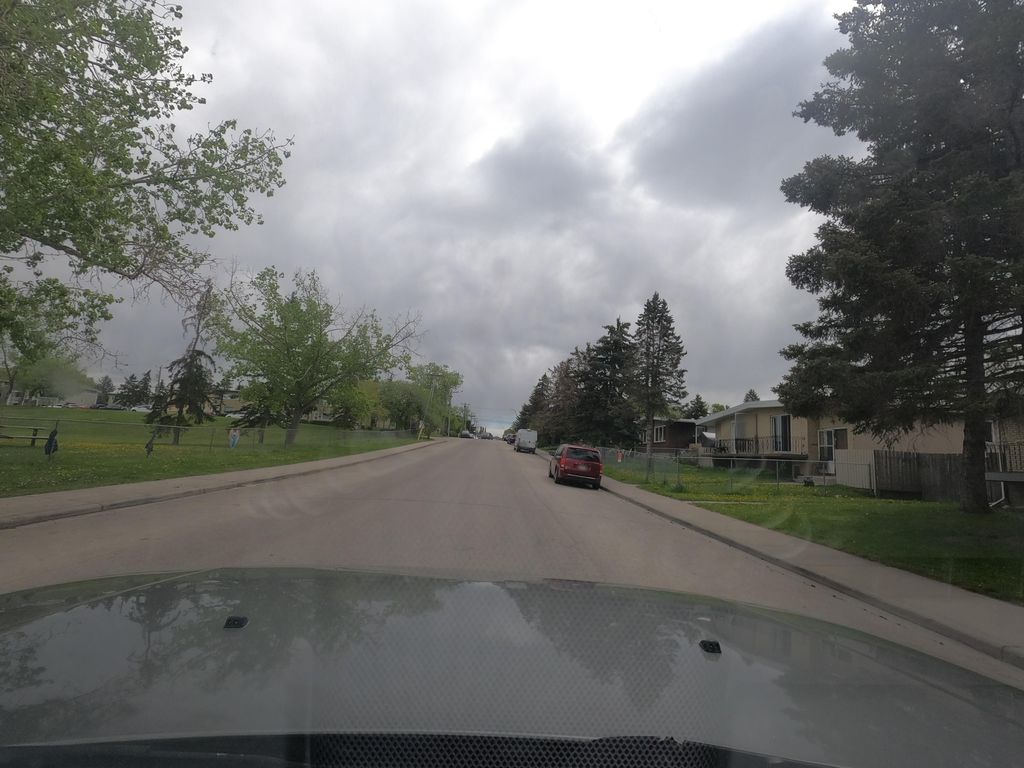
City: calgary